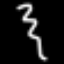
Label: squiggle